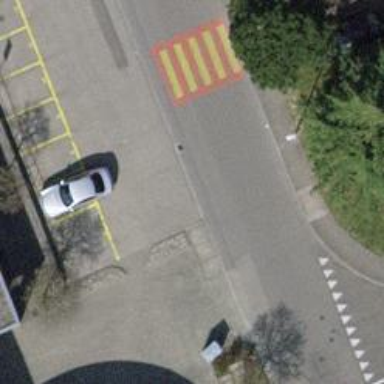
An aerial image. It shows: Asphalt sidewalk along the footway.